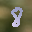
Label: 8